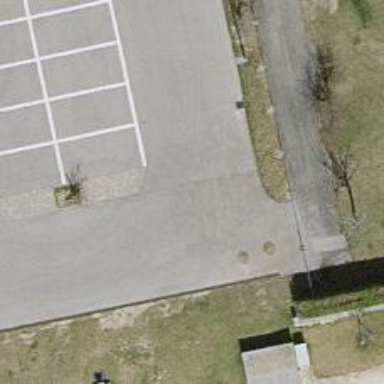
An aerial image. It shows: Road serving as parking aisle.